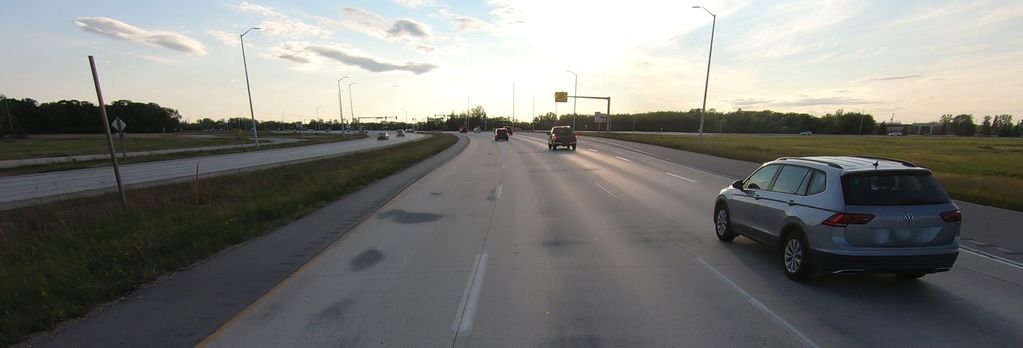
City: winnipeg